Aerial crown-view tile of a tropical tree (Barro Colorado Island, Panama), acquired 20250124:
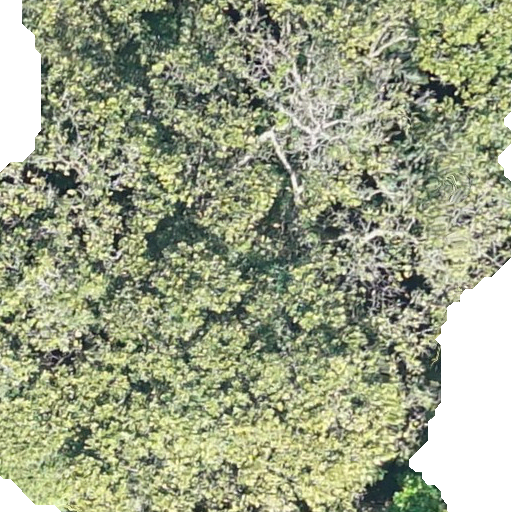
Species: Anacardium excelsum
GBIF accepted scientific name: Anacardium excelsum
Crown area: 609.279 m²